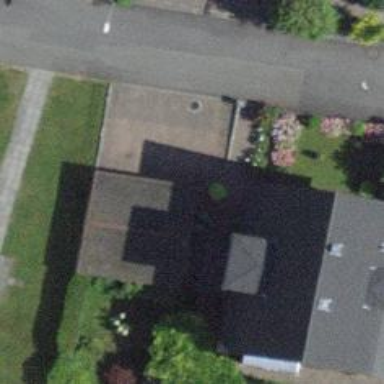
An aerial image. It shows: Group of garages.